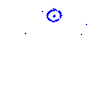
Particle: proton